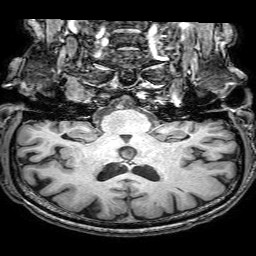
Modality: T1w
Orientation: sagittal
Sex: male
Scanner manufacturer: philips
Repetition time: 0.008277 s
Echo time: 0.00384 s